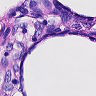
Metastatic tissue present: no